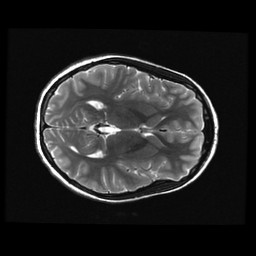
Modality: T2w
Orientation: axial
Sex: female
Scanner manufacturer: ge
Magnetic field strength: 3 T
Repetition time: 5 s
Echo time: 0.101 s